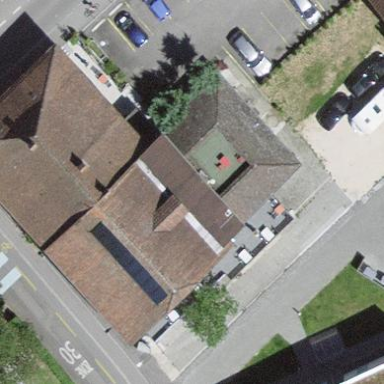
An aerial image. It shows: Commercial building.